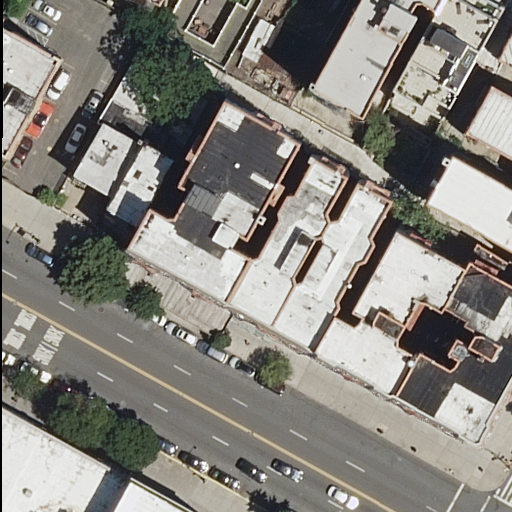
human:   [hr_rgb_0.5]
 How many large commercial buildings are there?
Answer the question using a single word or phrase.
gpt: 0

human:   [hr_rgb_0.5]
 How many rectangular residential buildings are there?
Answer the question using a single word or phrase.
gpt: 8

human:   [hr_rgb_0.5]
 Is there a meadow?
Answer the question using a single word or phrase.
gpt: no

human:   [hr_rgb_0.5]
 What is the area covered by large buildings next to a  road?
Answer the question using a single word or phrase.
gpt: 629m2

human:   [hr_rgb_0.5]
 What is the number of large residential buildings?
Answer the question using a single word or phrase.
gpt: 1

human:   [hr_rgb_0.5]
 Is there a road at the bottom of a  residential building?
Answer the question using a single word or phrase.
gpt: yes

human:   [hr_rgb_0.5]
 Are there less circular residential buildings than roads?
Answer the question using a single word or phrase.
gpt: yes

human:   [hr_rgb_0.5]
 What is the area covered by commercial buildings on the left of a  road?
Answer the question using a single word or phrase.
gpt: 0m2

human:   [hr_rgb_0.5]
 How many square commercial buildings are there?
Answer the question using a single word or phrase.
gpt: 0

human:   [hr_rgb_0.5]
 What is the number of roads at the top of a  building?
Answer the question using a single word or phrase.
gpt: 2

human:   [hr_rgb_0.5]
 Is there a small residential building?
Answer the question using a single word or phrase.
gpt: yes

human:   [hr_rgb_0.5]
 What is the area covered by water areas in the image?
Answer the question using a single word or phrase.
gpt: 0m2

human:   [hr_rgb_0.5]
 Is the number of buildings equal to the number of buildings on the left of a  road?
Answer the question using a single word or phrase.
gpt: no

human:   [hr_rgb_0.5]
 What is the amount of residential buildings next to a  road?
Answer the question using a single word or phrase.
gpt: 17

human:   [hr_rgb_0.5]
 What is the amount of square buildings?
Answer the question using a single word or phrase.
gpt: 0

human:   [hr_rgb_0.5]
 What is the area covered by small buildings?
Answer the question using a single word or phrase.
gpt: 201m2

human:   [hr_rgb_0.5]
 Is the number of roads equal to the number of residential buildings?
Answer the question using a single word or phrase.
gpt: no

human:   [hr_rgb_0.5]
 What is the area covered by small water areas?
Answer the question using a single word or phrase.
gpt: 0m2

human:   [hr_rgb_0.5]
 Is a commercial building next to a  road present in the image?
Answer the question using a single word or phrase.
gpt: no

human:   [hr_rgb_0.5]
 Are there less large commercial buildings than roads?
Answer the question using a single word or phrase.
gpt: yes

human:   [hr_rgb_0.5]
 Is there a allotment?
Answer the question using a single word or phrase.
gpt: no

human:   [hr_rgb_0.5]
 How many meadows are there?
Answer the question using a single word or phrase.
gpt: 0

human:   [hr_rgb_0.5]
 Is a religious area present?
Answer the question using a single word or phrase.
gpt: no

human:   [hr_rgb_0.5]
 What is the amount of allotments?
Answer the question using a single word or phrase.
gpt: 0

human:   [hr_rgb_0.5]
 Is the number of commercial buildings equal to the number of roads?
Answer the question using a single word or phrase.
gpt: no

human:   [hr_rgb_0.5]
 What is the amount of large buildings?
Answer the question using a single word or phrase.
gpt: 1

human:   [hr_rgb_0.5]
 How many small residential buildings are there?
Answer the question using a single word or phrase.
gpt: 5

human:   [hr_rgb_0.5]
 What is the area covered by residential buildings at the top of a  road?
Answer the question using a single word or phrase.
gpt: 3602m2

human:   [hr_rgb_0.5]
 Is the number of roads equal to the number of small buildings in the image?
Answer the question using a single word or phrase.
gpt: no

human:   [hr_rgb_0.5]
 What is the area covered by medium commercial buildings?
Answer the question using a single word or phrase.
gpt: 0m2

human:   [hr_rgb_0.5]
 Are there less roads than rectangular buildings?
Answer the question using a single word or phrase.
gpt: yes

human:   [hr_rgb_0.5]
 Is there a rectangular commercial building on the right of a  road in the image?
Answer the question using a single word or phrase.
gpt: no

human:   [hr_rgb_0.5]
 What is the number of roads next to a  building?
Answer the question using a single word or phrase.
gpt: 4

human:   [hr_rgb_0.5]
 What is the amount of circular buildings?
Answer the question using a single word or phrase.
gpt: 0

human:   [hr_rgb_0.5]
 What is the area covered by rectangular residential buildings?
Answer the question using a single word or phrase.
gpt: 900m2

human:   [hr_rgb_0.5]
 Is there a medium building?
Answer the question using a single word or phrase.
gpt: yes